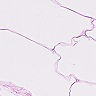
Metastatic tissue present: no